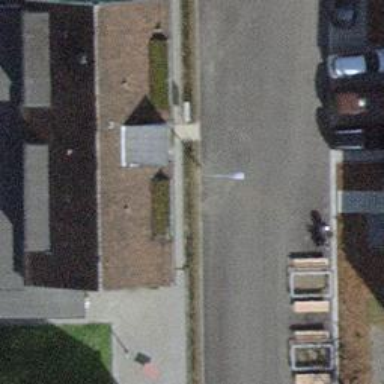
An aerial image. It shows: Concrete steps.